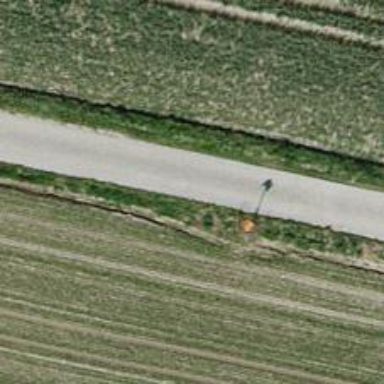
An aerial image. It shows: Pole supporting roof covering pipeline marker.